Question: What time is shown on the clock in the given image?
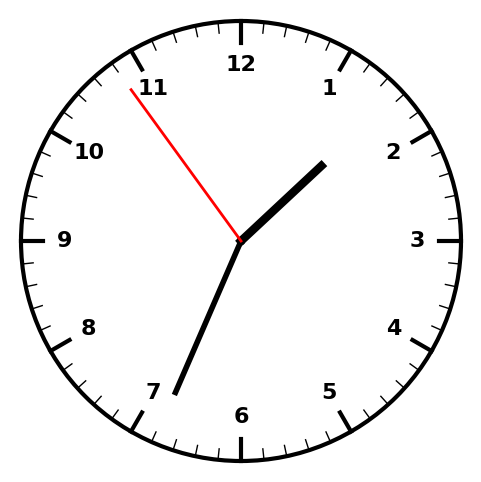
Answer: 01:33:54